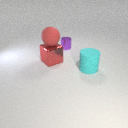
large cyan rubber cylinder in front of small purple metal cylinder